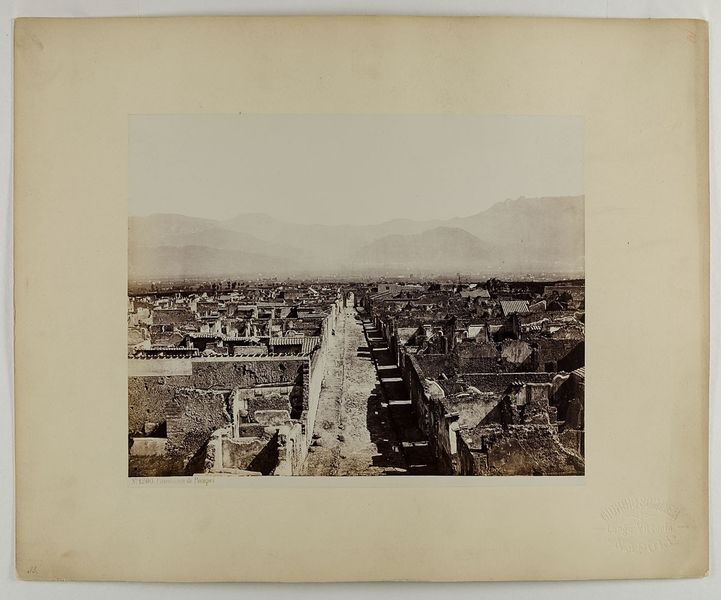
Titel: No. 1200. Panorama di Pompei
Künstler: Giorgio Sommer
Standort: Hamburg
Institution: Museum für Kunst und Gewerbe Hamburg
Schlagwörter: stadt, ort, berge, gebirge, dorf, foto, fotografie, photographie, stadtansicht, ruinen, photo, karton, pompeji, ausgrabung, albumin, grabung, lichtbild, reisefotografie, ruinenbild, schwarzweißpositivverfahren, silbersalzverfahren, schwarzweißfotografie, reisephotographie, albuminpapier, archäologische